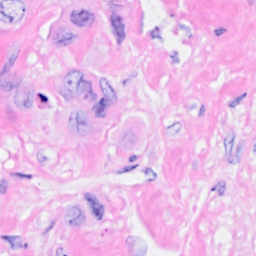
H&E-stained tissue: Breast